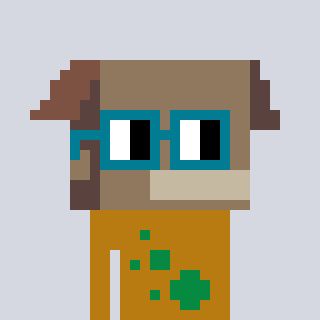
a pixel art character with square dark green glasses, a box-shaped head and a gold-colored body on a cool background